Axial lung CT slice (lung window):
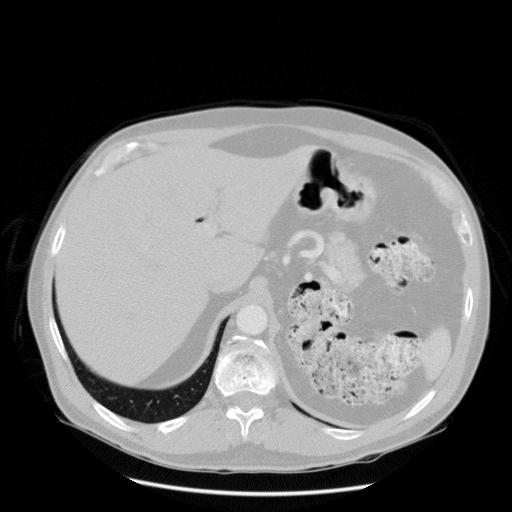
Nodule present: no